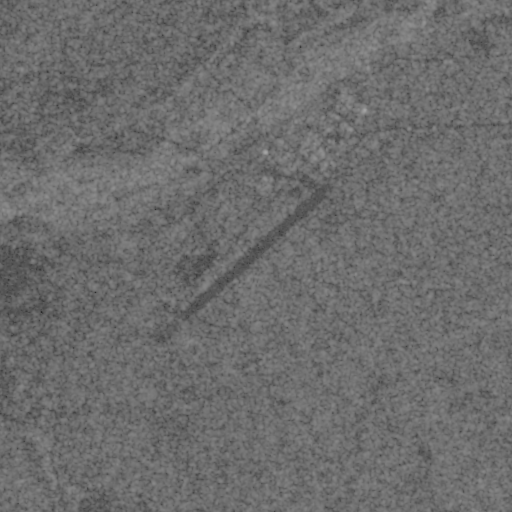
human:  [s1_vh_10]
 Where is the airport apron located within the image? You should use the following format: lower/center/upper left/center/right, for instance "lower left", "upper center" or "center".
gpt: The airport apron is located in the center of the image.
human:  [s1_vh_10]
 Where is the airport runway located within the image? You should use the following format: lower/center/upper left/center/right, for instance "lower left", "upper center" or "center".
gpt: The airport runway is located in the center of the image.
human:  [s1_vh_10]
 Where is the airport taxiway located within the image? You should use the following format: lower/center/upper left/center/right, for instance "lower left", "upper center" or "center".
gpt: The airport taxiway is located in the center of the image.
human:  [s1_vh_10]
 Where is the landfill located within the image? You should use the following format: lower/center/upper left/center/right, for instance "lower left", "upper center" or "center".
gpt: The landfill is located in the center right of the image.
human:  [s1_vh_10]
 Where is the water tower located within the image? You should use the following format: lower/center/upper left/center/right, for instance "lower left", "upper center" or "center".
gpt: The water tower is located in the upper center of the image.
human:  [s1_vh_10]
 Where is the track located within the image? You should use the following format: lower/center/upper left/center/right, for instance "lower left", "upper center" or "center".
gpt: There is no track in the image.

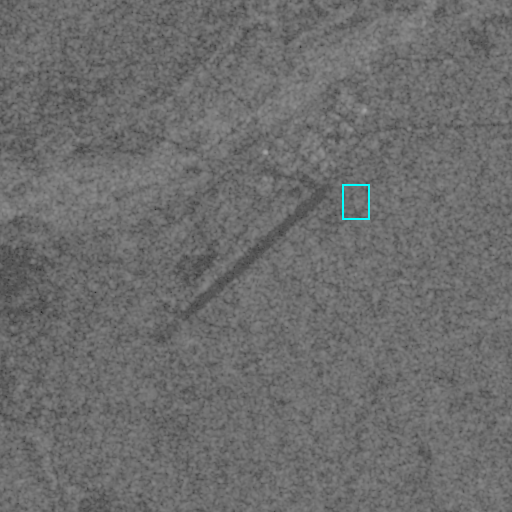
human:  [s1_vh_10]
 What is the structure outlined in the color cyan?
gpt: The structure outlined in cyan is a landfill.
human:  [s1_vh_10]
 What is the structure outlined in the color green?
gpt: There is no green outline.